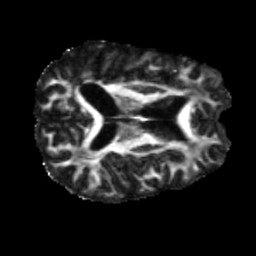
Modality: FA
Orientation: axial
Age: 42
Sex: male
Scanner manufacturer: siemens
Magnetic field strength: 3 T
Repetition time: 5.47 s
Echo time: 0.0854 s